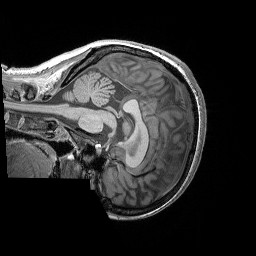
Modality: T1w
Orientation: sagittal
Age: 28
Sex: female
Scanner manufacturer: siemens
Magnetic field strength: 3 T
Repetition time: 1.9 s
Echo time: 0.00302 s